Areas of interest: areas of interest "Left Bank of the 21st Century Community Lake"
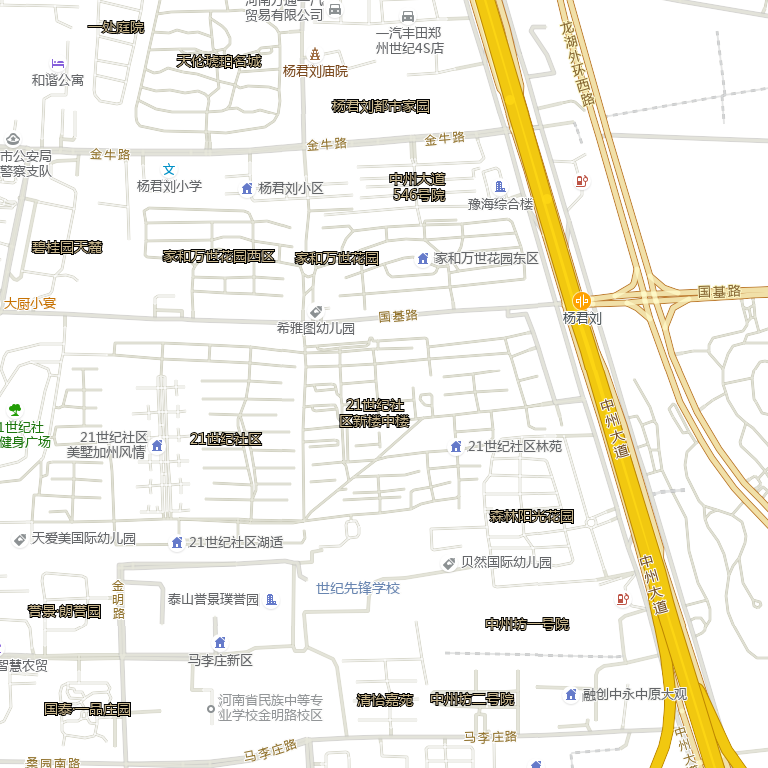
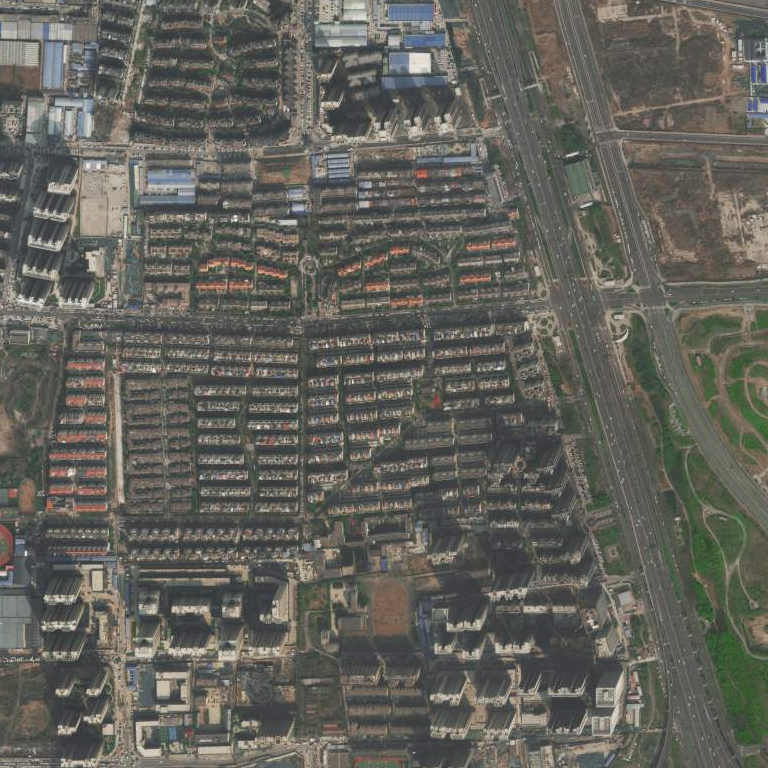